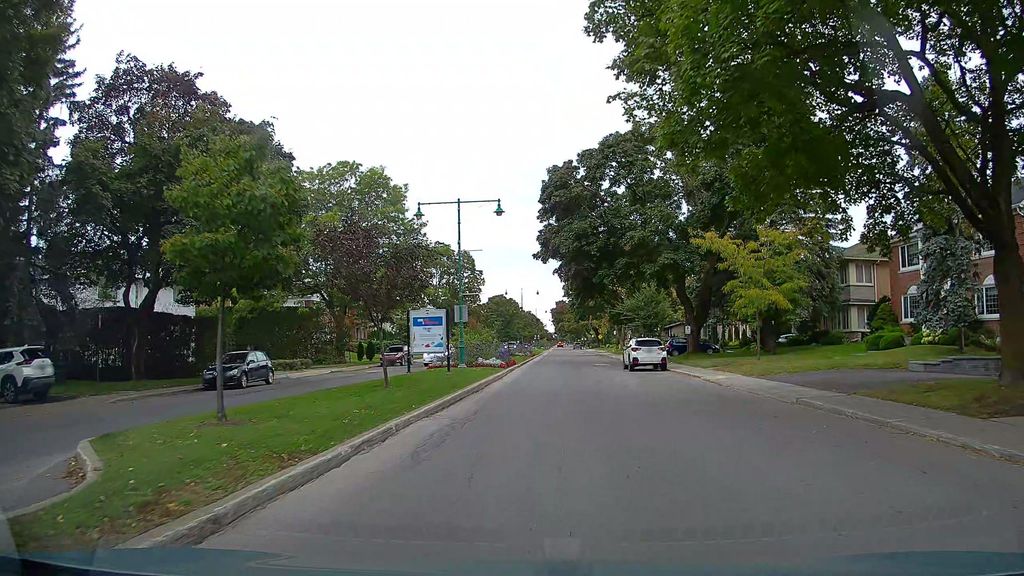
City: montreal